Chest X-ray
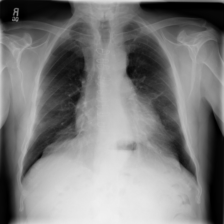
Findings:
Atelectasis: negative
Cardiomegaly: negative
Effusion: negative
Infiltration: positive
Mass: negative
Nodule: negative
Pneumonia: negative
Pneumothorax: negative
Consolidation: negative
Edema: negative
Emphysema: negative
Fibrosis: negative
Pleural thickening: negative
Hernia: negative